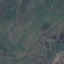
Land use / land cover class: HerbaceousVegetation